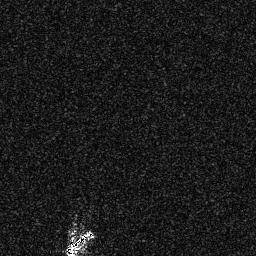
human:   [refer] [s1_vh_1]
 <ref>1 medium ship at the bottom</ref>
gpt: <box>[[24, 89, 36, 99, 0]]</box>